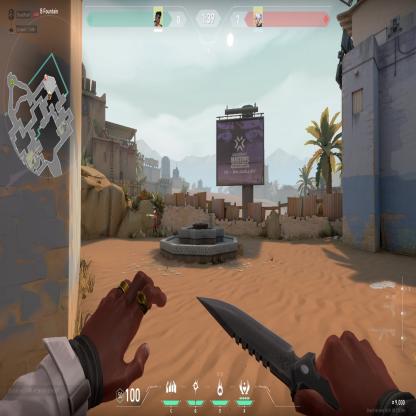
Label: enemy